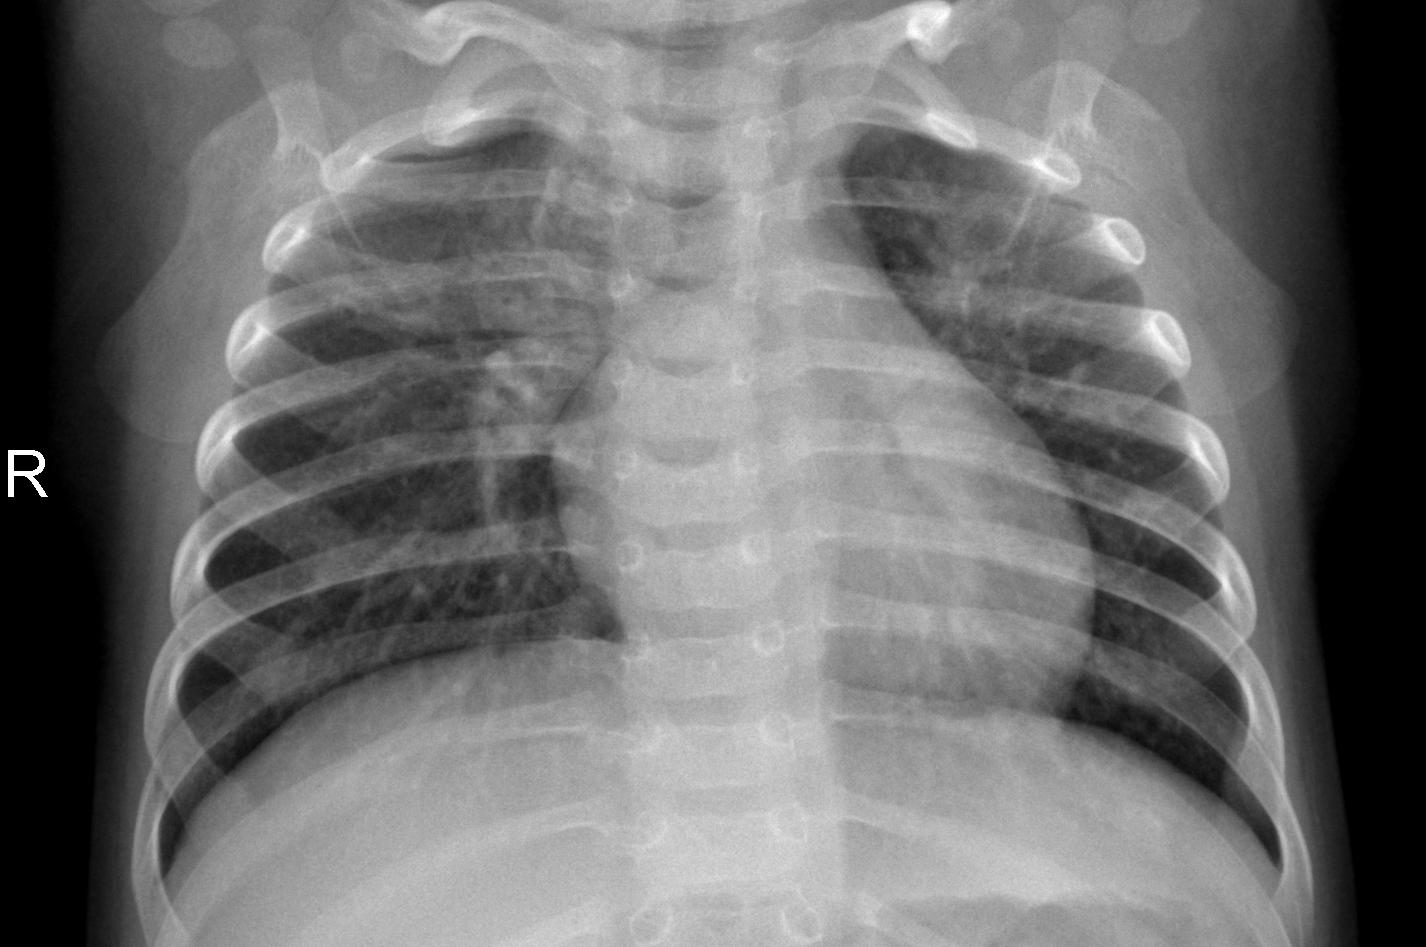
Diagnosis: PNEUMONIA